Question: I'm using three ContentProviders methods: 'bulkInsert()', 'query()' and 'delete()' (for deleting old data).
This is my ContentProvider class:
'''
public class MoviesProvider extends ContentProvider {
private static final String LOG_TAG = MoviesProvider.class.getSimpleName();
// The URI Matcher used by this content provider.
private static final UriMatcher sUriMatcher = buildUriMatcher();
private MoviesDbHelper mOpenHelper;
static final int MOVIES = 100;
static final int MOVIE_ID = 101;
static UriMatcher buildUriMatcher() {
// 1) The code passed into the constructor represents the code to return for the root
// URI. It's common to use NO_MATCH as the code for this case. Add the constructor below.
final UriMatcher matcher = new UriMatcher(UriMatcher.NO_MATCH);
final String authority = CONTENT_AUTHORITY;
// 2) Use the addURI function to match each of the types.
matcher.addURI(authority, PATH_MOVIES, MOVIES);
matcher.addURI(authority, PATH_MOVIES + "/#", MOVIE_ID);
return matcher;
}
@Override
public boolean onCreate() {
mOpenHelper = new MoviesDbHelper(getContext());
return true;
}
@Override
public Cursor query(Uri uri, String[] projection, String selection, String[] selectionArgs, String sortOrder) {
// Here's the switch statement that, given a URI, will determine what kind of request it is,
// and query the database accordingly.
Cursor retCursor;
SQLiteQueryBuilder queryBuilder = new SQLiteQueryBuilder();
queryBuilder.setTables(MoviesEntry.TABLE_NAME);
switch (sUriMatcher.match(uri)) {
case MOVIE_ID:
{
queryBuilder.appendWhere(MoviesEntry._ID + "=" + uri.getLastPathSegment());
break;
}
case MOVIES:
{
break;
}
default:
throw new UnsupportedOperationException("Unknown uri: " + uri);
}
retCursor = queryBuilder.query(mOpenHelper.getReadableDatabase(),
projection, selection, selectionArgs, null, null, sortOrder);
retCursor.setNotificationUri(getContext().getContentResolver(), uri);
return retCursor;
}
@Override
public String getType(Uri uri) {
// Use the Uri Matcher to determine what kind of URI this is.
final int match = sUriMatcher.match(uri);
switch (match) {
case MOVIES:
return MoviesEntry.CONTENT_TYPE;
case MOVIE_ID:
return MoviesEntry.CONTENT_ITEM_TYPE;
default:
throw new UnsupportedOperationException("Unknown uri: " + uri);
}
}
@Override
public Uri insert(Uri uri, ContentValues values) {
final SQLiteDatabase db = mOpenHelper.getWritableDatabase();
final int match = sUriMatcher.match(uri);
Uri returnUri;
switch (match) {
case MOVIES: {
long _id = db.insert(MoviesEntry.TABLE_NAME, null, values);
if (_id > 0)
returnUri = MoviesEntry.buildMoviesUri(_id);
else
throw new android.database.SQLException("Failed to insert row into " + uri);
break;
}
default:
throw new UnsupportedOperationException("Unknown uri: " + uri);
}
getContext().getContentResolver().notifyChange(uri, null);
return returnUri;
}
@Override
public int delete(Uri uri, String selection, String[] selectionArgs) {
//Start by getting a writable database
final SQLiteDatabase db = mOpenHelper.getWritableDatabase();
//Use the uriMatcher to match the MOVIES URI's we are going to handle.
final int match = sUriMatcher.match(uri);
int rowsDeleted;
//A null value deletes all rows. In my implementation of this, I only notified
// the uri listeners (using the content resolver) if the rowsDeleted != 0 or the selection
// is null.
switch (match) {
case MOVIES:
rowsDeleted = db.delete(MoviesEntry.TABLE_NAME, selection, selectionArgs);
break;
case MOVIE_ID:
String id = uri.getLastPathSegment();
if (TextUtils.isEmpty(selection)) {
rowsDeleted = db.delete(MoviesEntry.TABLE_NAME,
MoviesEntry._ID + "=" + id,
null);
} else {
rowsDeleted = db.delete(MoviesEntry.TABLE_NAME,
MoviesEntry._ID + "=" + id + " and " + selection, selectionArgs);
}
break;
default:
throw new UnsupportedOperationException("Unknown uri: " + uri);
}
Log.d(LOG_TAG, "Deleted rows: " + rowsDeleted);
Log.d(LOG_TAG, "Uri: " + uri.toString());
if (rowsDeleted != 0) getContext().getContentResolver().notifyChange(uri, null);
return rowsDeleted;
}
@Override
public int update(Uri uri, ContentValues values, String selection, String[] selectionArgs) {
//This is a lot like the delete function. We return the number of rows impacted
// by the update.
final SQLiteDatabase db = mOpenHelper.getWritableDatabase();
final int match = sUriMatcher.match(uri);
int rowsUpdated;
switch (match) {
case MOVIES:
rowsUpdated = db.update(MoviesEntry.TABLE_NAME, values, selection, selectionArgs);
break;
case MOVIE_ID:
String id = uri.getLastPathSegment();
if (TextUtils.isEmpty(selection)) {
rowsUpdated = db.update(MoviesEntry.TABLE_NAME,
values,
MoviesEntry._ID + "=" + id,
null);
} else {
rowsUpdated = db.update(MoviesEntry.TABLE_NAME,
values,
MoviesEntry._ID + "=" + id
+ " and "
+ selection,
selectionArgs);
}
break;
default:
throw new UnsupportedOperationException("Unknown uri: " + uri);
}
if (rowsUpdated != 0) getContext().getContentResolver().notifyChange(uri, null);
return rowsUpdated;
}
@Override
public int bulkInsert(Uri uri, ContentValues[] values) {
final SQLiteDatabase db = mOpenHelper.getWritableDatabase();
final int match = sUriMatcher.match(uri);
switch (match) {
case MOVIES:
db.beginTransaction();
int returnCount = 0;
try {
for (ContentValues value: values) {
long _id = db.insert(MoviesEntry.TABLE_NAME, null, value);
if (_id != -1) {
returnCount++;
}
}
db.setTransactionSuccessful();
} finally {
db.endTransaction();
}
getContext().getContentResolver().notifyChange(uri, null);
return returnCount;
default:
return super.bulkInsert(uri, values);
}
}
// You do not need to call this method. This is a method specifically to assist the testing
// framework in running smoothly. You can read more at:
// http://developer.android.com/reference/android/content/ContentProvider.html#shutdown()
@Override
@TargetApi(11)
public void shutdown() {
mOpenHelper.close();
super.shutdown();
}
}
'''
This is a snippet, where I'm updating my data:
'''
for (Movie movie: moviesList) {
ContentValues movieValues = new ContentValues();
timeCounter++;
movieValues.put(MoviesEntry.COLUMN_TITLE, movie.getTitle());
movieValues.put(MoviesEntry.COLUMN_DIRECTORS, movie.getDirectors().get(0).getName());
movieValues.put(MoviesEntry.COLUMN_GENRES, movie.getGenres().toString());
movieValues.put(MoviesEntry.COLUMN_WRITERS, movie.getWriters().get(0).getName());
movieValues.put(MoviesEntry.COLUMN_COUNTRIES, movie.getCountries().get(0));
movieValues.put(MoviesEntry.COLUMN_YEAR, movie.getYear());
movieValues.put(MoviesEntry.COLUMN_RUNTIME, movie.getRuntime().get(0));
movieValues.put(MoviesEntry.COLUMN_URL_POSTER, movie.getUrlPoster());
movieValues.put(MoviesEntry.COLUMN_RATING, movie.getRating());
movieValues.put(MoviesEntry.COLUMN_PLOT, movie.getPlot());
movieValues.put(MoviesEntry.COLUMN_URL_IMDB, movie.getUrlIMDB());
movieValues.put(MoviesEntry.COLUMN_DATE, dateTime + timeCounter);
Log.d(LOG_TAG, "" + dateTime);
downloadPosters(movie.getUrlPoster());
cVVector.add(movieValues);
}
//add to database
if (cVVector.size() > 0) {
ContentValues[] cvArray = new ContentValues[cVVector.size()];
cVVector.toArray(cvArray);
int inserted = getContext().getContentResolver()
.bulkInsert(MoviesEntry.CONTENT_URI, cvArray);
Log.d(LOG_TAG, "Inserted: " + inserted);
Log.d(LOG_TAG, "DateTime: " + dateTime);
Cursor cursor = getContext().getContentResolver().query(MoviesEntry.CONTENT_URI,
null, null, null, null);
if (cursor.getCount() > numberOfMovies) {
// delete old data so we don't build up an endless history
int deleted = getContext().getContentResolver().delete(MoviesEntry.CONTENT_URI,
MoviesEntry.COLUMN_DATE + "<?",
new String[] {Long.toString(dateTime)});
Log.d(LOG_TAG, "Deleted: " + deleted);
Log.d(LOG_TAG, "DateTime#2: " + dateTime);
}
updateNotifications();
}
'''
This is my snippet from the main fragment, where I implemented RecycleView and Loaders (it works fine):
'''
public class MoviesFragment extends Fragment implements LoaderManager.LoaderCallbacks<Cursor> {
private static final String LOG_TAG = MoviesFragment.class.getSimpleName();
private MoviesAdapter mMoviesAdapter;
private RecyclerView mRecyclerView;
private RecyclerView.LayoutManager mLayoutManager;
private static final String[] CARDS_PROJECTION = {
MoviesEntry._ID,
MoviesEntry.COLUMN_URL_POSTER,
MoviesEntry.COLUMN_TITLE,
MoviesEntry.COLUMN_DIRECTORS,
MoviesEntry.COLUMN_GENRES,
MoviesEntry.COLUMN_RATING,
MoviesEntry.COLUMN_YEAR
};
private static final int CARDS_LOADER = 0;
@Override
public View onCreateView(LayoutInflater inflater, ViewGroup container, Bundle savedInstanceState) {
View rootView = inflater.inflate(R.layout.movies_list, container, false);
mRecyclerView = (RecyclerView) rootView.findViewById(R.id.list_of_movies);
mLayoutManager = new LinearLayoutManager(getActivity());
mRecyclerView.setLayoutManager(mLayoutManager);
mMoviesAdapter = new MoviesAdapter(getActivity(), null, 0);
mRecyclerView.setAdapter(mMoviesAdapter);
mRecyclerView.addOnItemTouchListener(
new RecyclerItemClickListener(getActivity(), new RecyclerItemClickListener.OnItemClickListener() {
@Override
public void onItemClick(View view, int position) {
Log.d(LOG_TAG, "POSITION: " + position);
//Because position starts from 0
Cursor cursor = mMoviesAdapter.getItem(position + 1);
Uri uri = MoviesEntry.buildMoviesUri((long) cursor.getPosition());
Intent intent = new Intent(getActivity(), DetailActivity.class);
intent.putExtra(Utility.ID_KEY, uri.toString());
startActivity(intent);
}
})
);
return rootView;
}
@Override
public void onActivityCreated(Bundle savedInstanceState) {
getLoaderManager().initLoader(CARDS_LOADER, null, this);
super.onActivityCreated(savedInstanceState);
}
@Override
public Loader<Cursor> onCreateLoader(int id, Bundle args) {
Uri baseUri = MoviesEntry.CONTENT_URI;
return new CursorLoader(getActivity(), baseUri, CARDS_PROJECTION, null, null, null);
}
@Override
public void onLoadFinished(Loader<Cursor> loader, Cursor data) {
mMoviesAdapter.swapCursor(data);
}
@Override
public void onLoaderReset(Loader<Cursor> loader) {
mMoviesAdapter.swapCursor(null);
}
}
'''
And finally my detail fragment class, where I'm updating data using Loaders:
'''
public class DetailFragment extends Fragment implements LoaderManager.LoaderCallbacks<Cursor> {
private static final String LOG_TAG = DetailFragment.class.getSimpleName();
private static final String DETAIL_URI = "URI";
private Uri mUri;
private static final int DETAIL_LOADER = 0;
private static final String[] DETAIL_COLUMNS = {
MoviesEntry.TABLE_NAME + "." + MoviesEntry._ID,
MoviesEntry.COLUMN_URL_POSTER,
MoviesEntry.COLUMN_TITLE,
MoviesEntry.COLUMN_COUNTRIES,
MoviesEntry.COLUMN_YEAR,
MoviesEntry.COLUMN_RUNTIME,
MoviesEntry.COLUMN_RATING,
MoviesEntry.COLUMN_GENRES,
MoviesEntry.COLUMN_DIRECTORS,
MoviesEntry.COLUMN_WRITERS,
MoviesEntry.COLUMN_PLOT,
MoviesEntry.COLUMN_URL_IMDB
};
private static final String SHARE_HASHTAG = " #WhatToWatch";
private ShareActionProvider mShareActionProvider;
private String mMovieShareInfo;
private ImageView mPosterView;
private TextView mTitleView;
private TextView mCountriesView;
private TextView mYearView;
private TextView mRuntimeView;
private TextView mRatingView;
private TextView mGenresView;
private TextView mDirectorsView;
private TextView mWritersView;
private TextView mPlotView;
public DetailFragment() {
setHasOptionsMenu(true);
}
@Override
public View onCreateView(LayoutInflater inflater, ViewGroup container, Bundle savedInstanceState) {
View rootView = inflater.inflate(R.layout.fragment_detail, container, false);
Bundle extras = getActivity().getIntent().getExtras();
if (extras != null) {
mUri = Uri.parse(extras.getString(Utility.ID_KEY));
}
mPosterView = (ImageView) rootView.findViewById(R.id.poster);
mTitleView = (TextView) rootView.findViewById(R.id.tv_title);
mCountriesView = (TextView) rootView.findViewById(R.id.country);
mYearView = (TextView) rootView.findViewById(R.id.release_year);
mRuntimeView = (TextView) rootView.findViewById(R.id.runtime);
mRatingView = (TextView) rootView.findViewById(R.id.rating);
mGenresView = (TextView) rootView.findViewById(R.id.genre);
mDirectorsView = (TextView) rootView.findViewById(R.id.director);
mWritersView = (TextView) rootView.findViewById(R.id.writers);
mPlotView = (TextView) rootView.findViewById(R.id.plot);
return rootView;
}
@Override
public void onActivityCreated(Bundle savedInstanceState) {
getLoaderManager().initLoader(DETAIL_LOADER, null, this);
super.onActivityCreated(savedInstanceState);
}
@Override
public void onCreateOptionsMenu(Menu menu, MenuInflater inflater) {
// Inflate the menu; this adds items to the action bar if it is present.
inflater.inflate(R.menu.detailfragment, menu);
// Retrieve the share menu item
MenuItem menuItem = menu.findItem(R.id.action_share);
// Get the provider and hold onto it to set/change the share intent.
mShareActionProvider = (ShareActionProvider) MenuItemCompat.getActionProvider(menuItem);
if (mMovieShareInfo == null) {
mShareActionProvider.setShareIntent(createShareMovieIntent());
}
}
@Override
public Loader<Cursor> onCreateLoader(int id, Bundle args) {
if (null != mUri) {
return new CursorLoader(
getActivity(),
mUri,
DETAIL_COLUMNS,
null,
null,
null
);
}
return null;
}
@Override
public void onLoadFinished(Loader<Cursor> loader, Cursor data) {
updateData(data);
}
@Override
public void onLoaderReset(Loader<Cursor> loader) {
Log.d(LOG_TAG, "Data reseted!");
}
private Intent createShareMovieIntent() {
Intent shareIntent = new Intent(Intent.ACTION_SEND);
shareIntent.addFlags(Intent.FLAG_ACTIVITY_CLEAR_WHEN_TASK_RESET);
shareIntent.setType("text/plain");
shareIntent.putExtra(Intent.EXTRA_TEXT, mMovieShareInfo + SHARE_HASHTAG);
return shareIntent;
}
private void updateData(Cursor data) {
if (data != null && data.moveToFirst()) {
String posterUrl = data.getString(data.getColumnIndex(MoviesEntry.COLUMN_URL_POSTER));
String title = data.getString(data.getColumnIndex(MoviesEntry.COLUMN_TITLE));
String country = data.getString(data.getColumnIndex(MoviesEntry.COLUMN_COUNTRIES));
String year = data.getString(data.getColumnIndex(MoviesEntry.COLUMN_YEAR));
String runtime = data.getString(data.getColumnIndex(MoviesEntry.COLUMN_RUNTIME));
String rating = data.getString(data.getColumnIndex(MoviesEntry.COLUMN_RATING));
String genres = data.getString(data.getColumnIndex(MoviesEntry.COLUMN_GENRES));
String director = data.getString(data.getColumnIndex(MoviesEntry.COLUMN_DIRECTORS));
String writer = data.getString(data.getColumnIndex(MoviesEntry.COLUMN_WRITERS));
String plot = data.getString(data.getColumnIndex(MoviesEntry.COLUMN_PLOT));
Picasso.with(getActivity())
.load(posterUrl)
.placeholder(R.drawable.progress_animation)
.resize(205, 310)
.centerCrop()
.into(mPosterView);
mTitleView.setText(title);
mCountriesView.setText(country);
mYearView.setText(year);
mRuntimeView.setText(runtime);
mRatingView.setText(rating);
mGenresView.setText(genres);
mDirectorsView.setText(director);
mWritersView.setText(writer);
mPlotView.setText(plot);
mMovieShareInfo = "Awesome movie "" + title + """ + "
" +
"which IMDB rating is " + rating + "
" +
"And directed by " + director + "
" + genres + "
";
if (mShareActionProvider != null) {
mShareActionProvider.setShareIntent(createShareMovieIntent());
}
}
}
}
'''
After first start of the application (when only 'bulkInsert()' method calls), everythings works fine and loader load the data correctly. But when I'm updating data (when 'bulkInsert()', then 'query()' and 'delete()' (which delete old data) methods calls) CursorLoader doesn't load the new data to the DetailFragment and it looks like this:

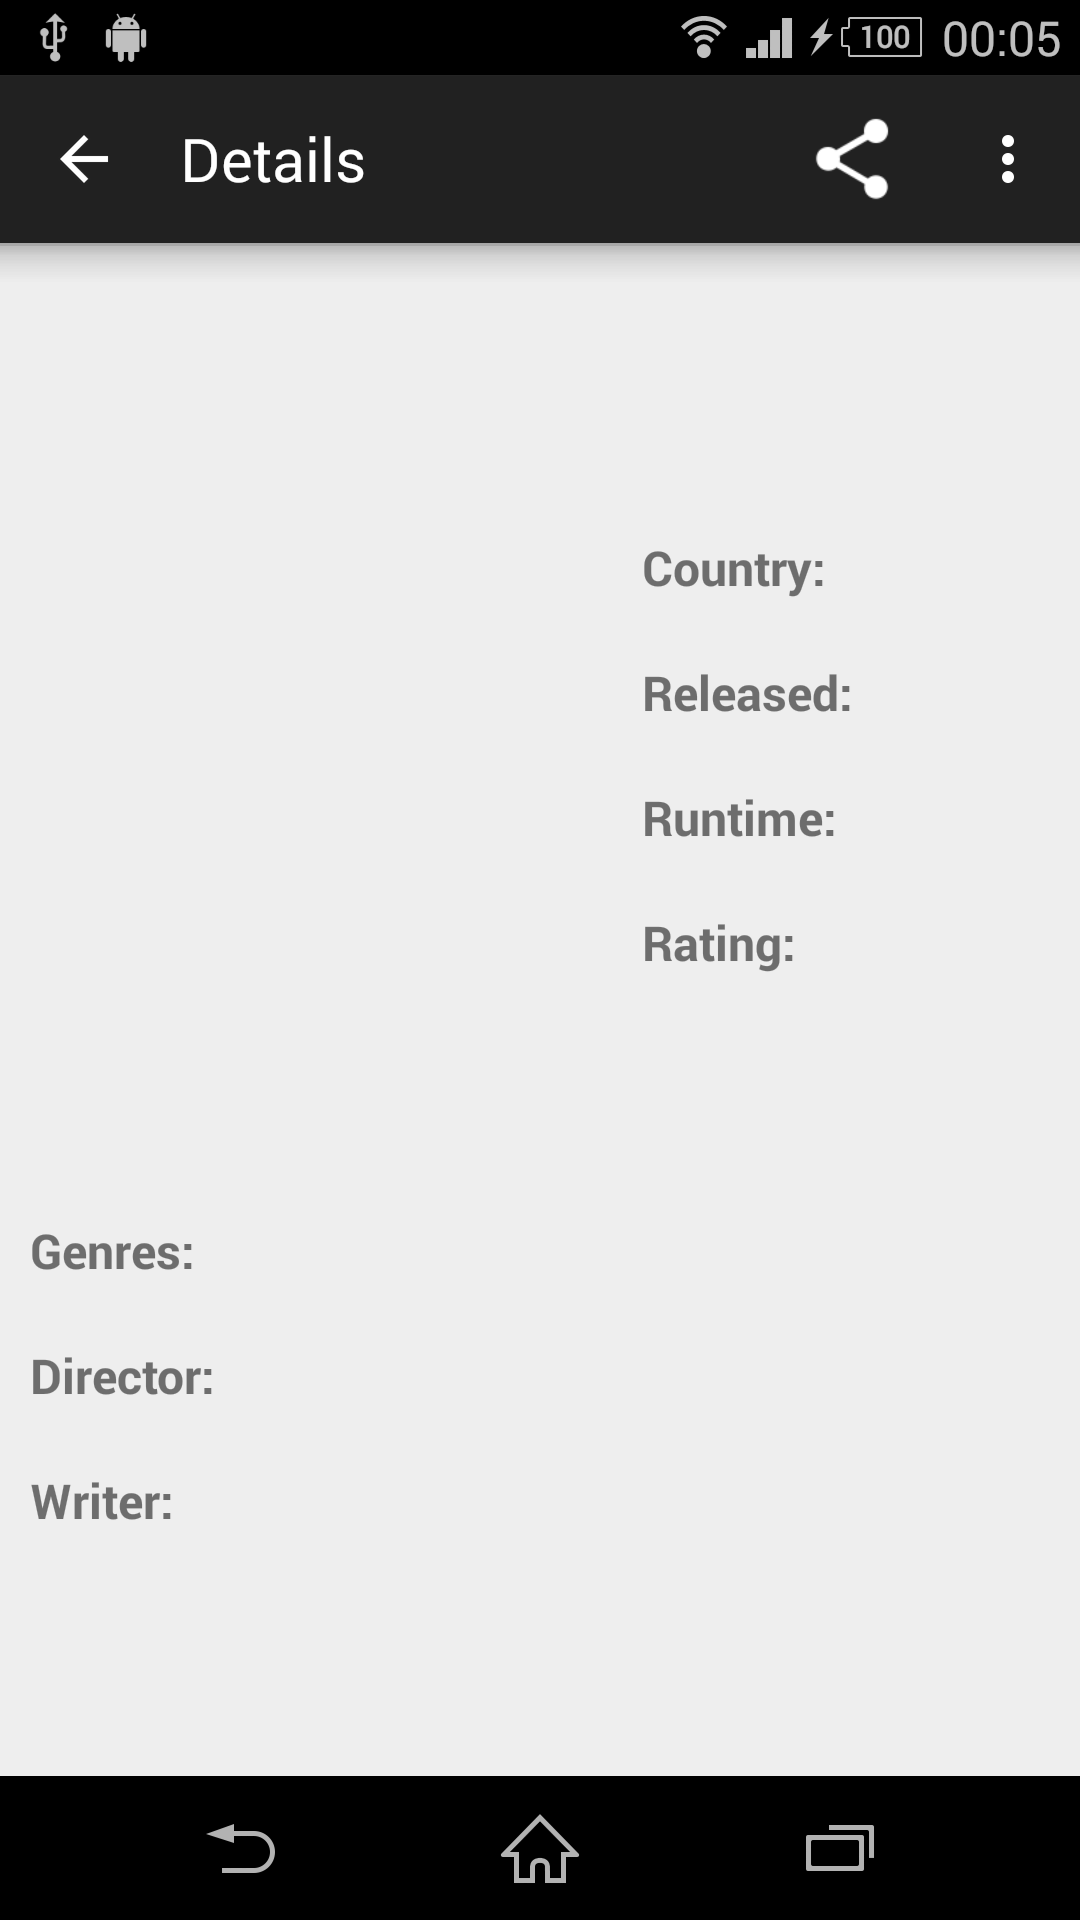
Answer: Because in SQLite autoincremented id counter does not resets, so I just replaced this:
'''
Cursor cursor = mMoviesAdapter.getItem(position + 1);
Uri uri = MoviesEntry.buildMoviesUri((long) cursor.getPosition());
'''
by this:
'''
Uri uri = MoviesEntry.buildMoviesUri(mMoviesAdapter.getItemId(position));
'''
in my main fragment. And everything works fine.